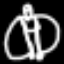
Label: angel